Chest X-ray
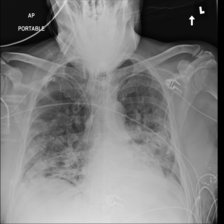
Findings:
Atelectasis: negative
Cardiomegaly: negative
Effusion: positive
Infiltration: positive
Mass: negative
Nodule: negative
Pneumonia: negative
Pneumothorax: negative
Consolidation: negative
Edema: negative
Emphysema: negative
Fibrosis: negative
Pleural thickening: negative
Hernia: negative